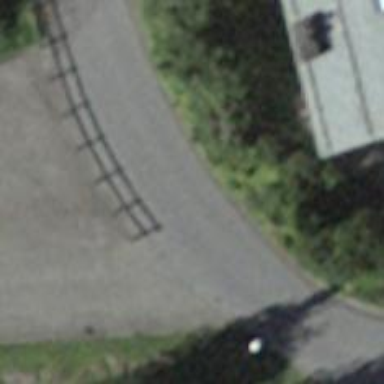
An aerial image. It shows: Bus stop with platform for public transport.